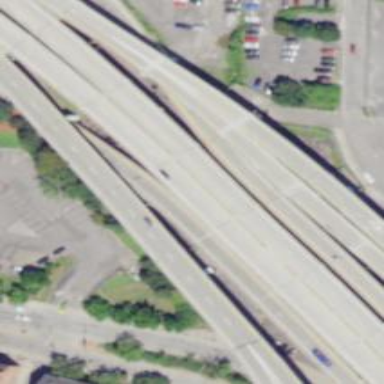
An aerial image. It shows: Bridge with asphalt surface. It is part of primary link highway.